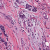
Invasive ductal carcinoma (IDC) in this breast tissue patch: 1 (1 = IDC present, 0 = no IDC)